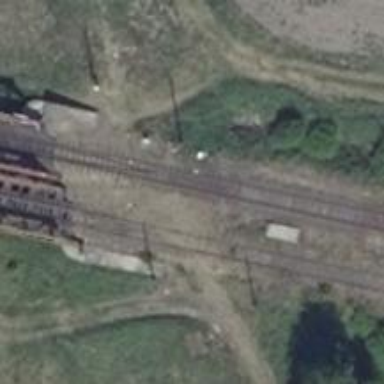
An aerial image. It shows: Solitary milestone along the railway.